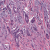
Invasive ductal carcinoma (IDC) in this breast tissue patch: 1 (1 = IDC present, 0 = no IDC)